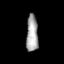
Tissue: lung
Cell type: Endothelial cells
Senescence score: 0.6372
Nuclear area (px): 426
Mean DAPI intensity: 164.225